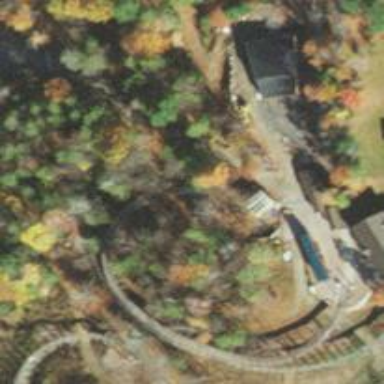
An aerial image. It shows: Miniature railway.